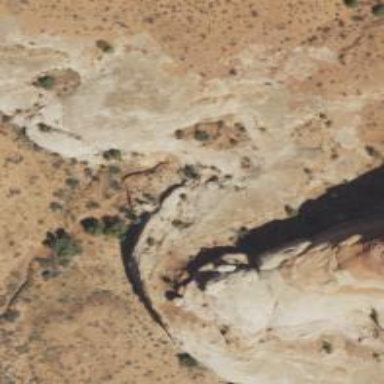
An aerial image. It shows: Cliff in nature.